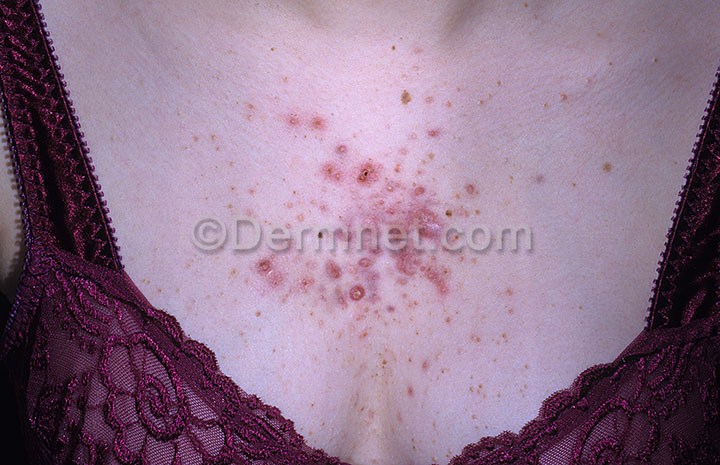
Disease: Acne and Rosacea Photos